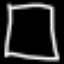
Label: square